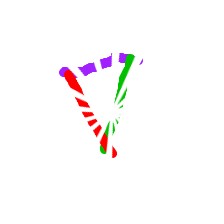
Shape: triangle